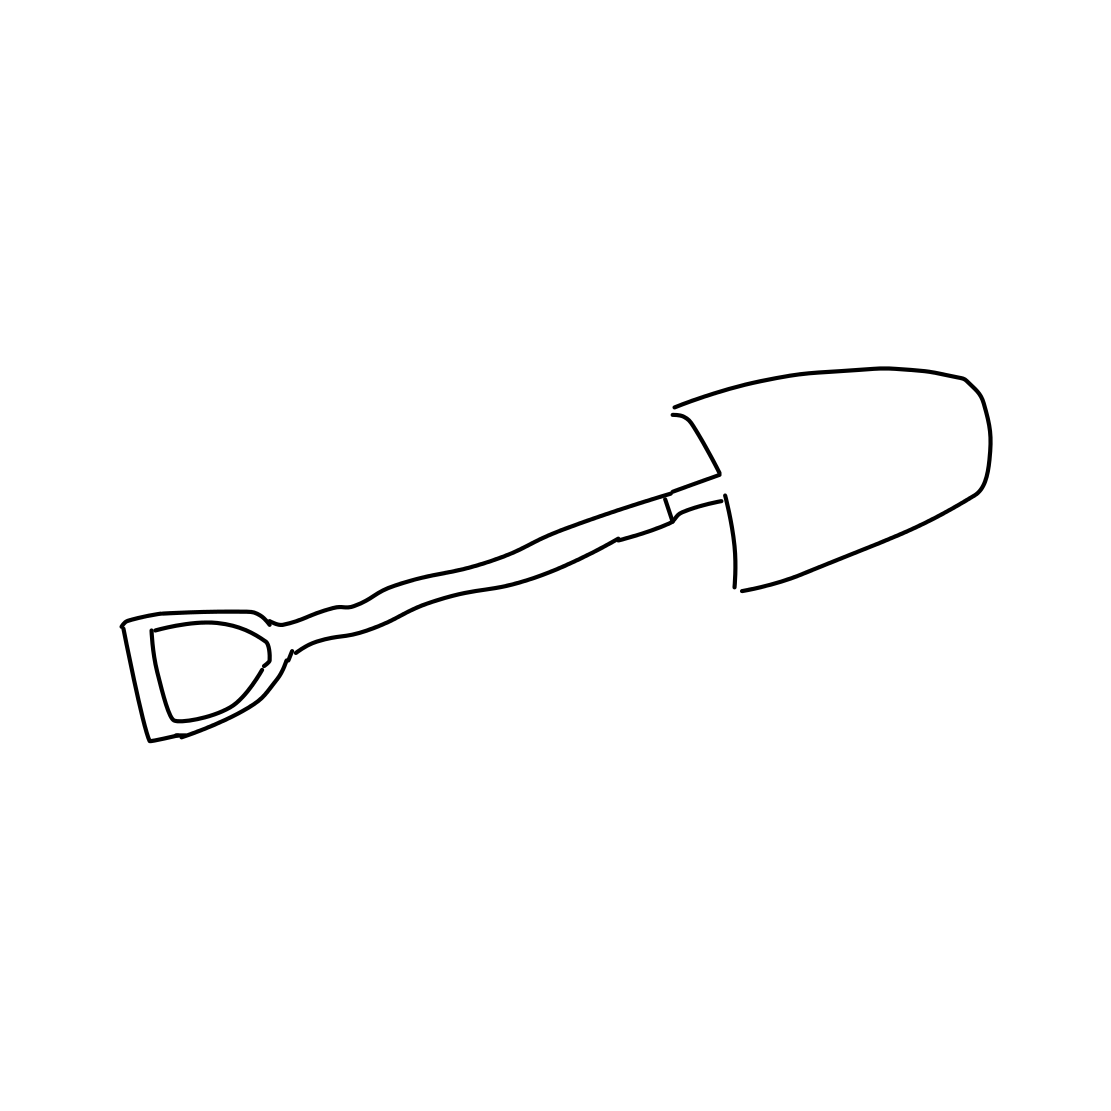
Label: shovel